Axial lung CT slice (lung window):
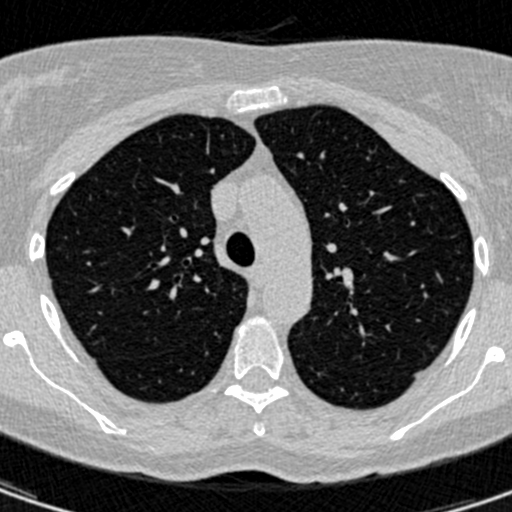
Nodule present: no